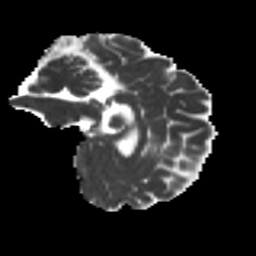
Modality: MD
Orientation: sagittal
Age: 45
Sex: female
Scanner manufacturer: ge
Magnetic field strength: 3 T
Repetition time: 7.8 s
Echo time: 0.0606 s